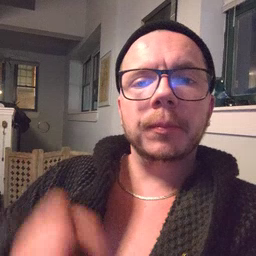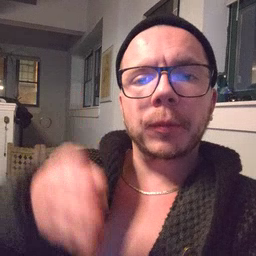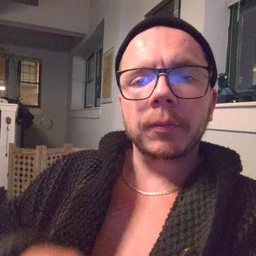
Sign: person